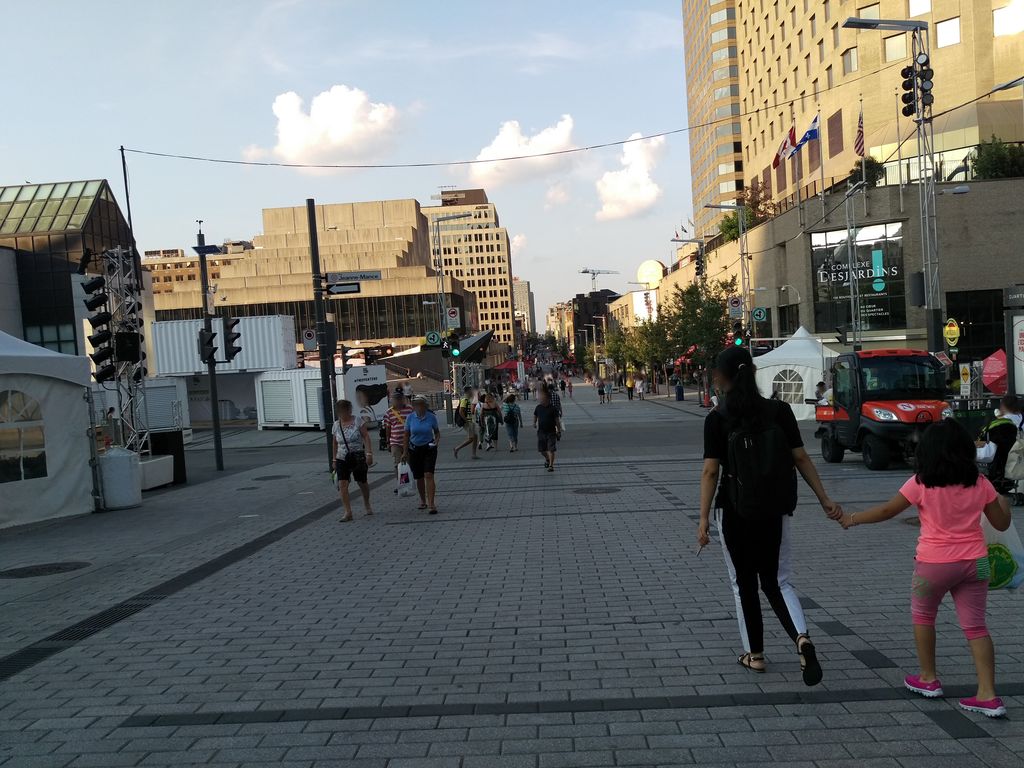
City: montreal